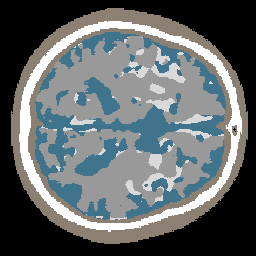
Label: no_lesion